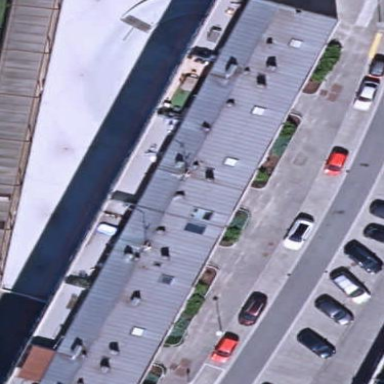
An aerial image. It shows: Group of garages.